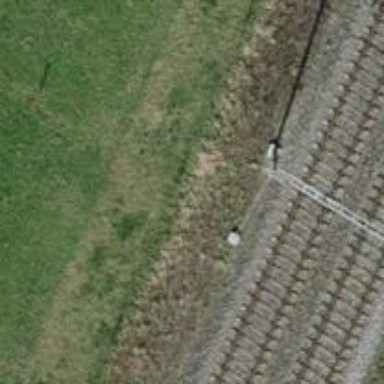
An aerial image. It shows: Power pole.